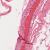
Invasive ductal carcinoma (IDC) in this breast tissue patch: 0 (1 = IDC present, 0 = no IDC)